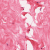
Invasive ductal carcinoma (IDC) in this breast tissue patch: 0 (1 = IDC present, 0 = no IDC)